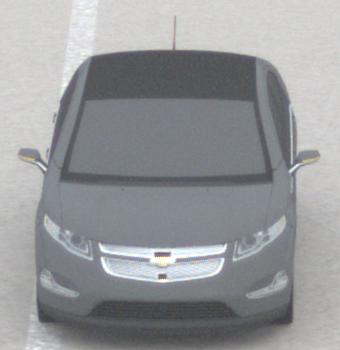
Make: Chevrolet
Model: Volt
Detailed model: Volt
Model produced from: 2011/11
Model produced until: 2014/08
Doors: 5
Color: gray
Road condition: dry road
Daytime: morning or afternoon
Contrast: low contrast